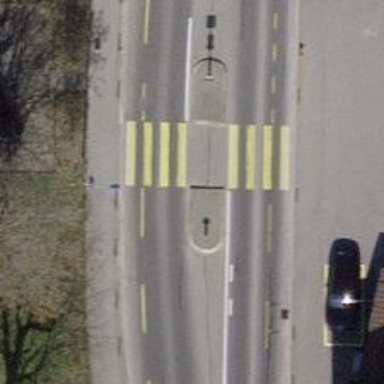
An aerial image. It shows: Marked zebra crossing with island in the middle.